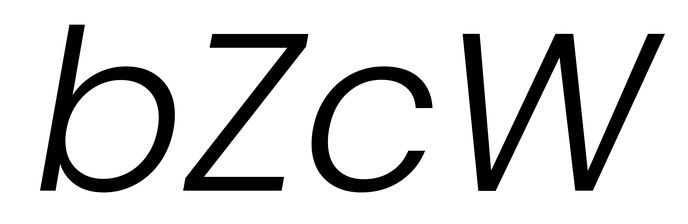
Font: Poppins-LightItalic